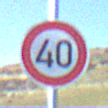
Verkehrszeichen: Geschwindigkeit40
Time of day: Night
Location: Outdoor (Nature)
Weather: PartlyCloudy
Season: NotSpecified
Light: Natural